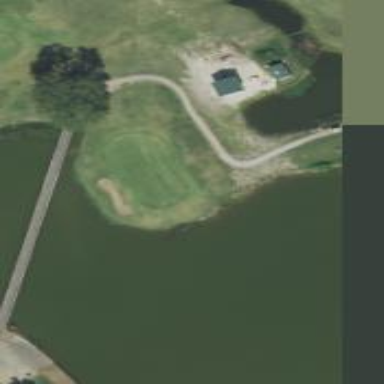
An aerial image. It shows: View of golf hole.